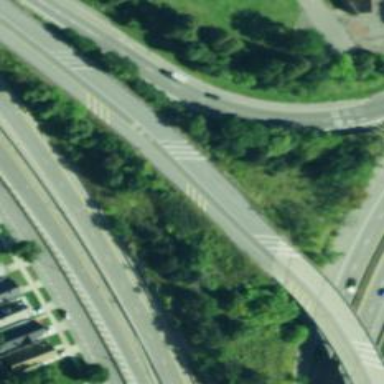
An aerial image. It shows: Motorway link with asphalt surface and embankment.